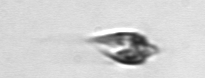
Label: Oxytoxum